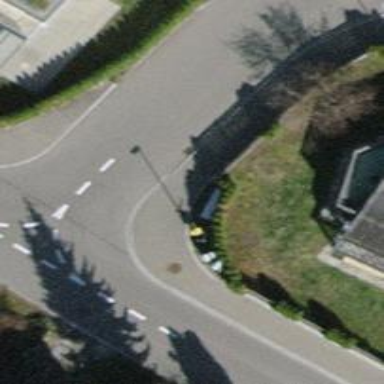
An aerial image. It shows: Post box is visible.